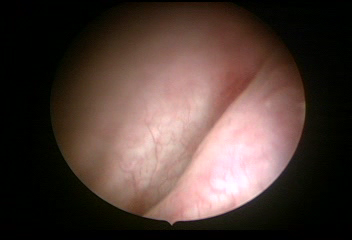
Modality: WLC
Class: Normal mucosa
Bladder cancer association: No